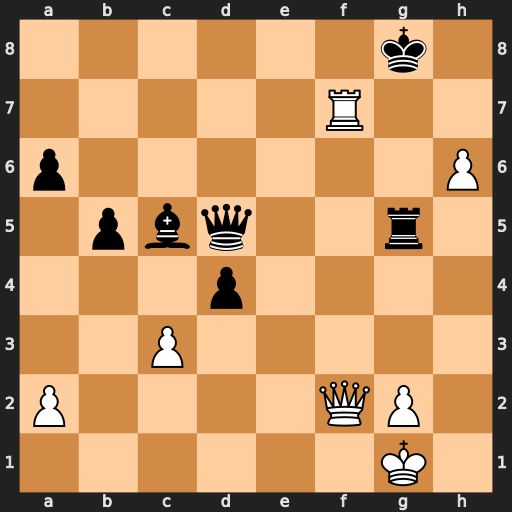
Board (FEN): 6k1/5R2/p6P/1pbq2r1/3p4/2P5/P4QP1/6K1
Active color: w
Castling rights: -
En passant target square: -
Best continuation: h7+ Kh8 Qf6+ Rg7 Qxg7#